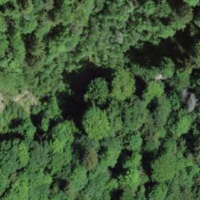
EUNIS habitat code: 44
Species observed at this site:
Mercurialis perennis
Erithacus rubecula
Milvus milvus
Tussilago farfara
Melica nutans